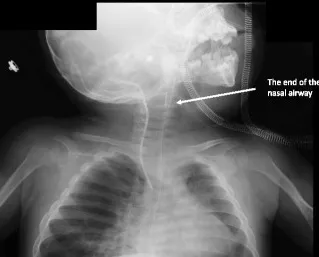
A cervical X-ray at deteriorated respiratory status. A subsequent cervical X-ray revealed that the nasal airway was placed too deeply.
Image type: radiology (x_ray)